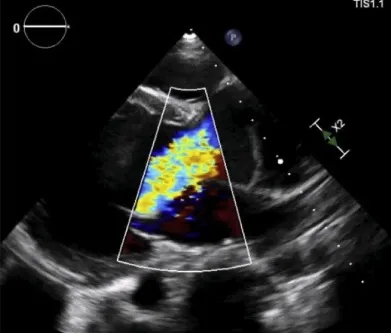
B: Color Doppler shows severe Aortic Regurgitation.
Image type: radiology (ultrasound)